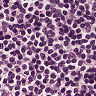
Metastatic tissue present: no